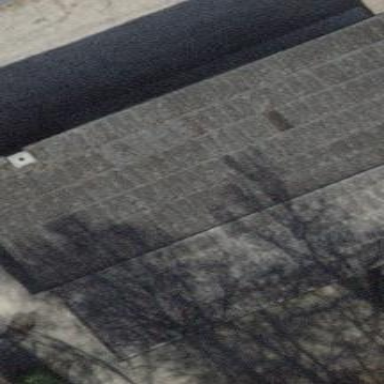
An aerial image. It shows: View of roof of building.